Aerial crown-view tile of a tropical tree (Barro Colorado Island, Panama), acquired 20240813:
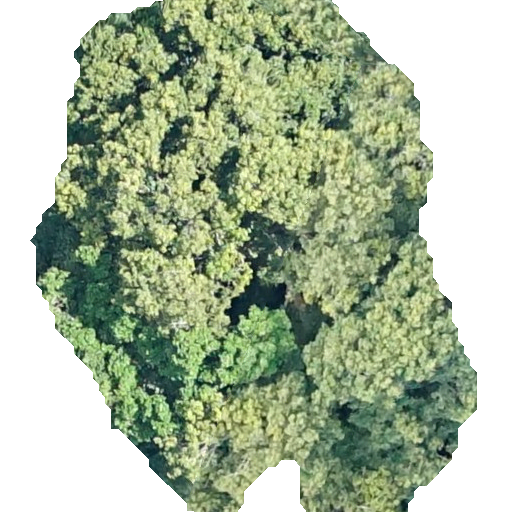
Species: Prioria copaifera
GBIF accepted scientific name: Prioria copaifera
Crown area: 268.715 m²